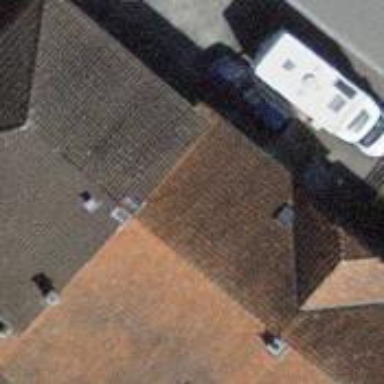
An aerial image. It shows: Building with tiled roof.